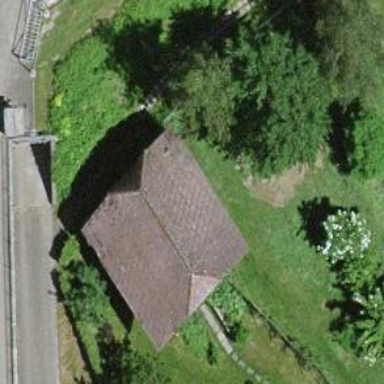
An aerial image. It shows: Barn.